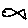
Label: fish